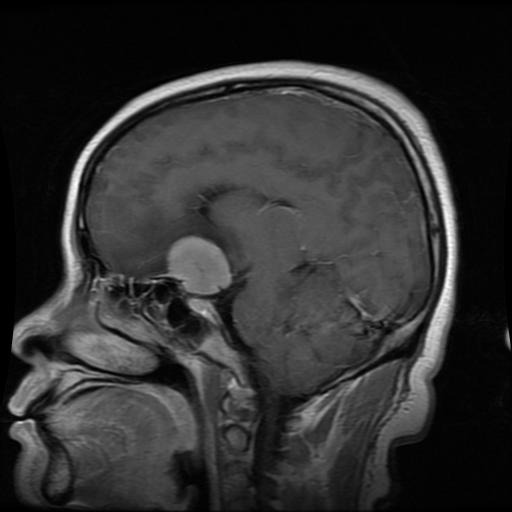
Label: meningioma